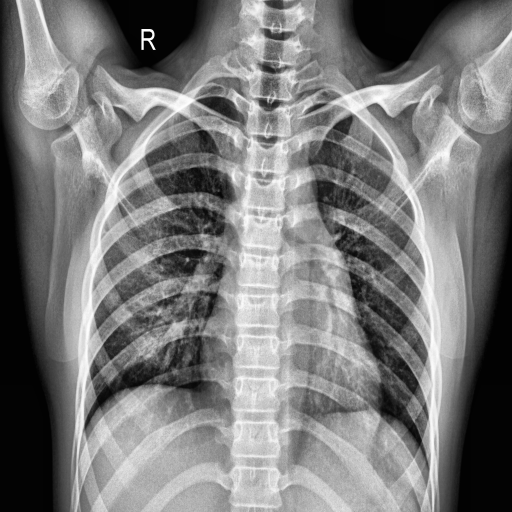
Finding: NORMAL